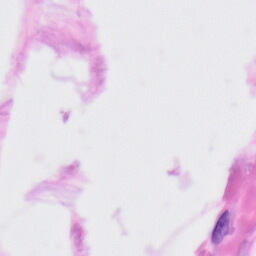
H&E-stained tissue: Skin